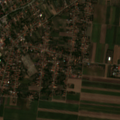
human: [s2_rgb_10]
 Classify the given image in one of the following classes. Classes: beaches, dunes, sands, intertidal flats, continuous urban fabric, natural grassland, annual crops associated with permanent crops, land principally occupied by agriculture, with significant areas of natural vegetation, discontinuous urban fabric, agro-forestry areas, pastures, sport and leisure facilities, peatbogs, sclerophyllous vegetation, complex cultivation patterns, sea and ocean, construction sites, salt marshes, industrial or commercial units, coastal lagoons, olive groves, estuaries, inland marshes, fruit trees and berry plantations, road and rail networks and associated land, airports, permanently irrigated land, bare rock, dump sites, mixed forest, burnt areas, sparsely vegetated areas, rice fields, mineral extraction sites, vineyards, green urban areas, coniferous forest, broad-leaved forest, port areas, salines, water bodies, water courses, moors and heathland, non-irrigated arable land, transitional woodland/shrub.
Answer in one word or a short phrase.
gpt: discontinuous urban fabric, non-irrigated arable land, complex cultivation patterns